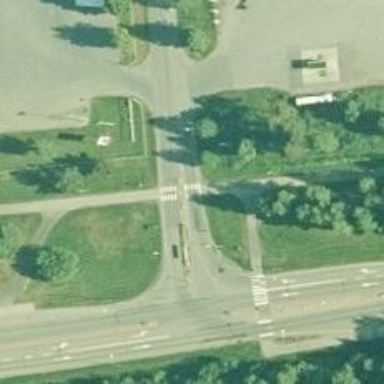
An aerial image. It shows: Marked road crossing with pedestrian island.